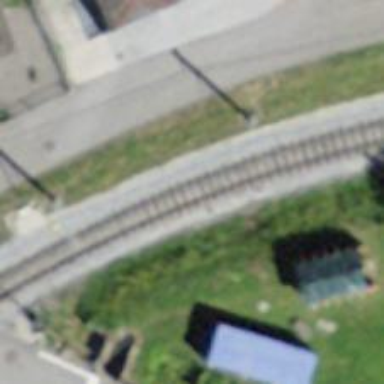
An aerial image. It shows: Narrow gauge railway with electrified contact lines.